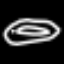
Label: donut